Aerial crown-view tile of a tropical tree (Barro Colorado Island, Panama), acquired 20240918:
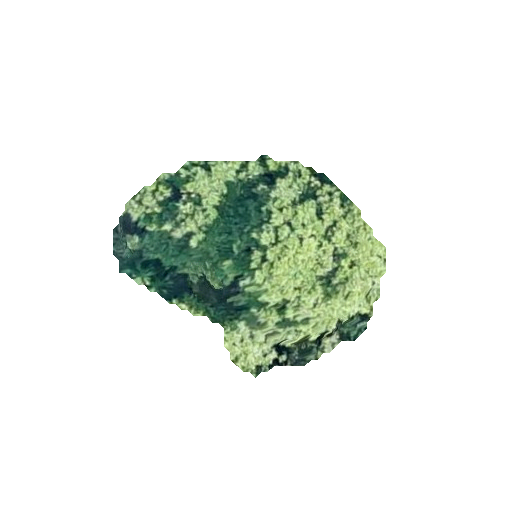
Species: Alseis blackiana
GBIF accepted scientific name: Alseis blackiana
Crown area: 63.097 m²